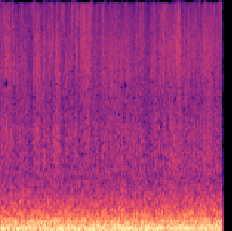
Sound class: Fire crackling